Question: I've been trying to achieve parallax effect for an image view. Code for parallax effect is straightforward and it is working only If I add 'UIImage' to 'UIImageView'. I've a pattern image which needs to tile itself on both sides.
So I had to use 'patternWithImage' method of 'UIColor'. When I do that parallax working, But I can see the background color of 'self.view' in edges when I tilt the device.
Here it is a code:
'''
- (void)viewDidLoad {
[super viewDidLoad];
// Do any additional setup after loading the view.
self.backgroundImageView.contentMode = UIViewContentModeCenter;
self.backgroundImageView.backgroundColor = [UIColor colorWithPatternImage:[UIImage imageNamed:@"connect"]];
[self addParallaxEffectToView:self.backgroundImageView];
}
- (void)addParallaxEffectToView:(UIView *)view
{
// Set vertical effect
UIInterpolatingMotionEffect *verticalMotionEffect =
[[UIInterpolatingMotionEffect alloc]
initWithKeyPath:@"center.y"
type:UIInterpolatingMotionEffectTypeTiltAlongVerticalAxis];
verticalMotionEffect.minimumRelativeValue = @(-50);
verticalMotionEffect.maximumRelativeValue = @(50);
// Set horizontal effect
UIInterpolatingMotionEffect *horizontalMotionEffect =
[[UIInterpolatingMotionEffect alloc]
initWithKeyPath:@"center.x"
type:UIInterpolatingMotionEffectTypeTiltAlongHorizontalAxis];
horizontalMotionEffect.minimumRelativeValue = @(-50);
horizontalMotionEffect.maximumRelativeValue = @(50);
// Create group to combine both
UIMotionEffectGroup *group = [UIMotionEffectGroup new];
group.motionEffects = @[horizontalMotionEffect, verticalMotionEffect];
// Add both effects to your view
[view addMotionEffect:group];
}
'''
Code can be in Swift or Objective-C. Any help would be appreciated. Thanks
As per @Clafou suggestion, I'm getting a weird look when I try to push and pop animations.

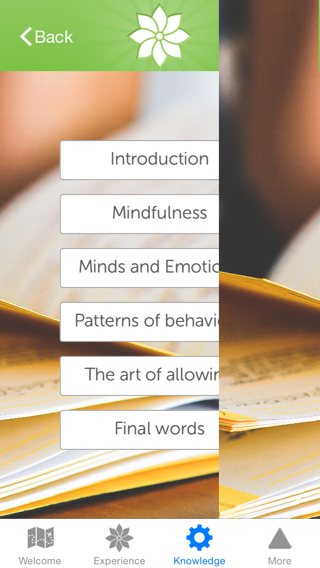
Answer: I guess that your 'backgroundImageView' needs to extend beyond the edges of its container since your effect will shift it.
As a quick test, if you don't use AutoLayout you could add 'self.backgroundImageView.frame = CGRectInset(self.backgroundImageView.frame, -50, -50);' to the end of viewDidLoad.
If you use AutoLayout, change your constraints to make 'backgroundImageView' extend beyond its container's frame.